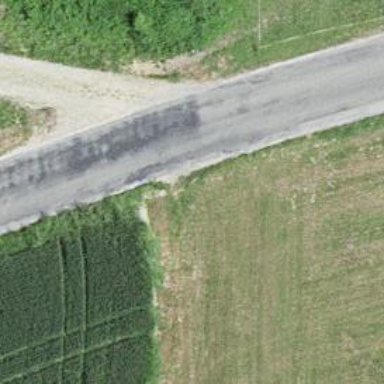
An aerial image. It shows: Tertiary road.